Question: first of all is there a good tutorial about positioning elements which really explains what's going on? I've read multiple but can't get a grip on it.
the specific problem I have is as follows:
I have a header div-element (in red) with underneath 2 columns(white and green). Normally with float:left; i can position the elements next to each-other. But now I want one (the white one) to move a bit over the header als shown.
with relative positioning with a negative top value I can get the white one at the right position but how to position the second column. When adjusting the browser size it al gets messed up.
'''
#Column1
{
float: left;
position: relative;
top: -140px;
background-color: #FFFFFF;
left: 70px;
width: 280px;
min-height: 500px;
padding: 10px;
}
#Column2
{
float: left;
width: 800px;
background-color: #00FF00;
}
'''

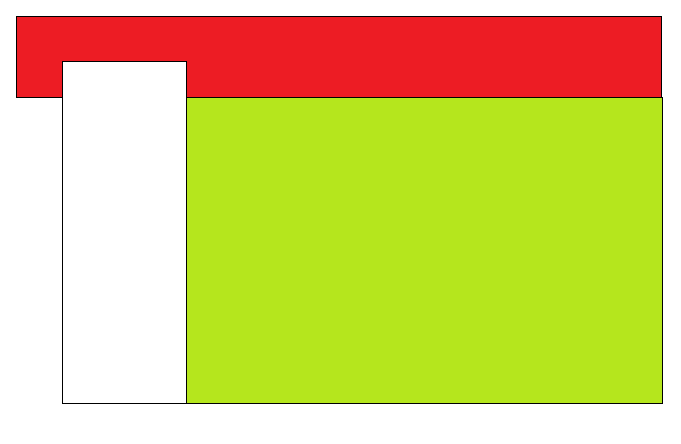
Answer: Here is <URL> that demonstrates your layout without floats using position .
In my experience position absolute is more flexible and made for this kind of layouts, especially when you want to elements using top, right, bottom and left.
There are circumstance where you need to fallback on using floats, but in this case it is not needed.
Use floats to float things around it and position absolute to dock things.
'''
<div id="Header">header</div>
<div id="Column1">Left</div>
<div id="Column2">Right</div>
'''
'''
#Header {
background-color: red;
height: 200px;
}
#Column1 {
position: relative;
background-color: #FFFFFF;
top: -140px; left: 70px;
width: 280px;
min-height: 500px;
}
#Column2 {
position: absolute;
background-color: #00FF00;
left: 350px; top: 200px; right: 0;
min-height: 360px;
}
'''
Remove display:none from the class in the <URL> and see that the containers are flexible as well.